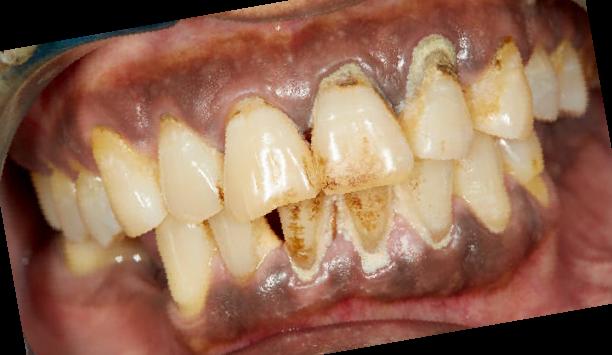
Condition: Gingivitis